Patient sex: F
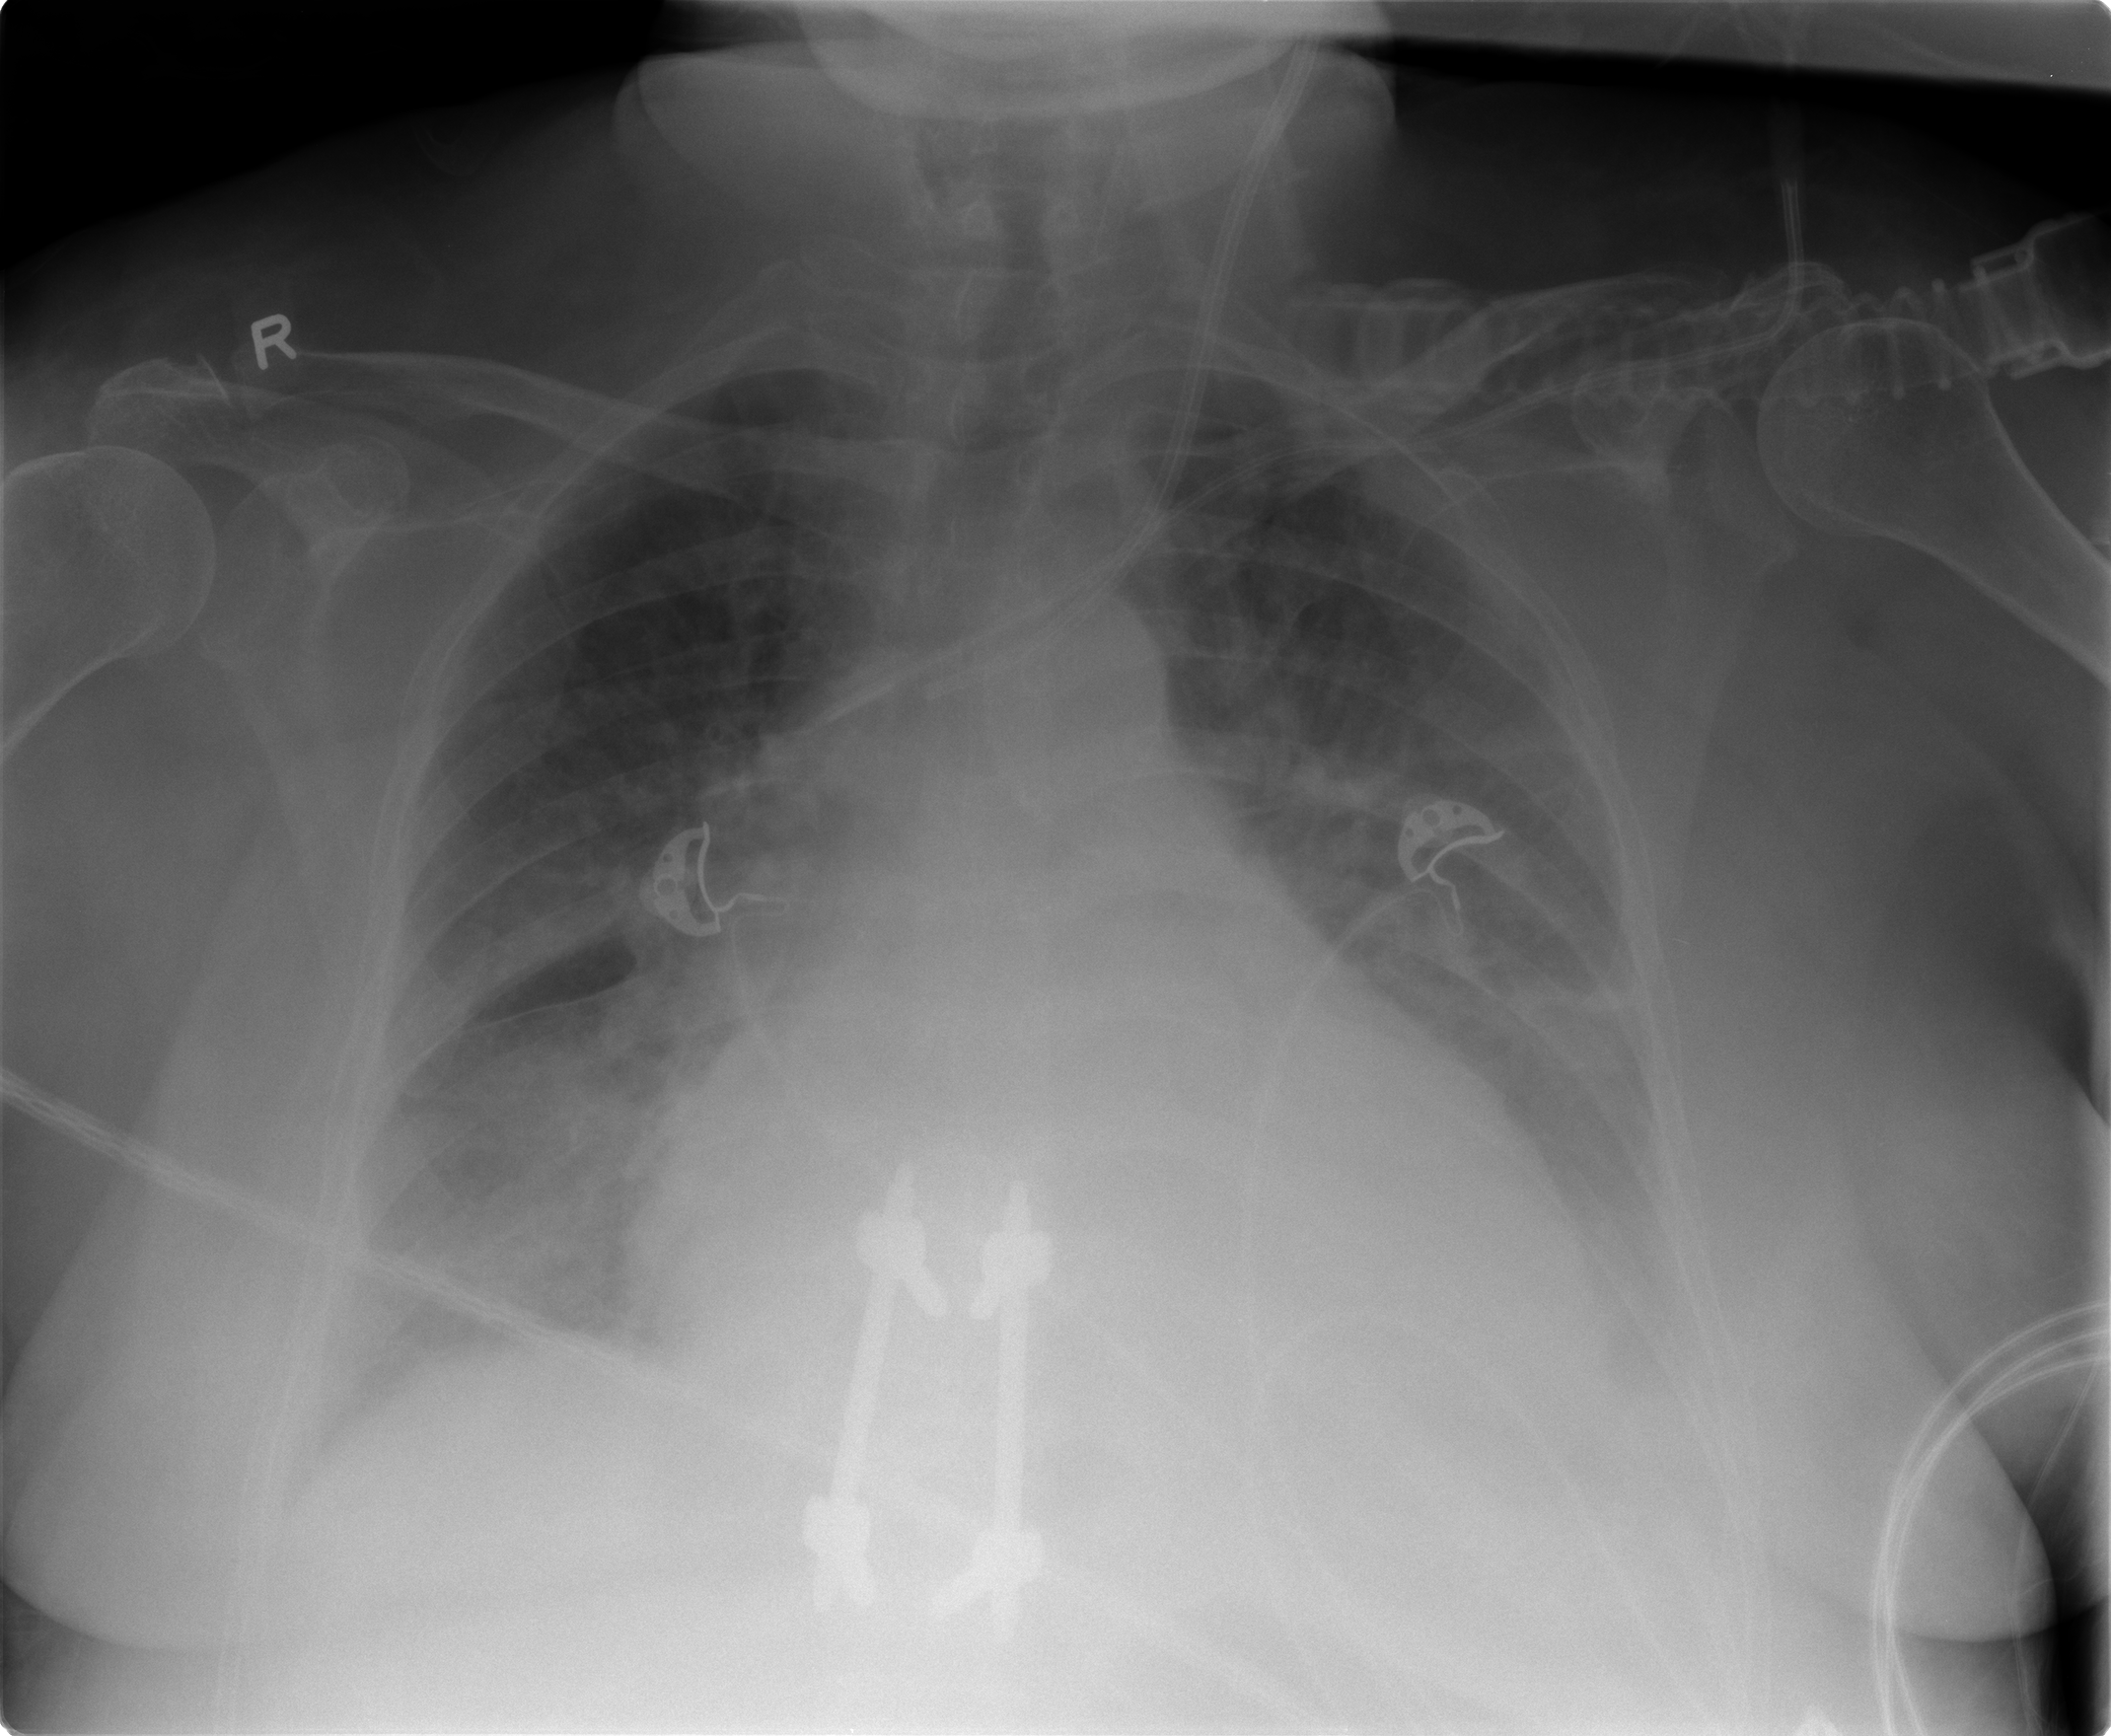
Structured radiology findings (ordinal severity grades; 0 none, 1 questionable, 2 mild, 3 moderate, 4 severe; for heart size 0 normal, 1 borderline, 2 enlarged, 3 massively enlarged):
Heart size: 2
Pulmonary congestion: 3
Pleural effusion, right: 2
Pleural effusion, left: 1
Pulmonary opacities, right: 2
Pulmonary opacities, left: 2
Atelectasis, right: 3
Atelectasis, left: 3